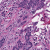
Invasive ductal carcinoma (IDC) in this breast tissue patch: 1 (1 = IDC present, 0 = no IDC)